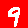
Digit: 9